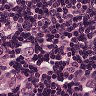
Metastatic tissue present: yes